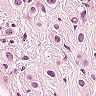
Metastatic tissue present: yes